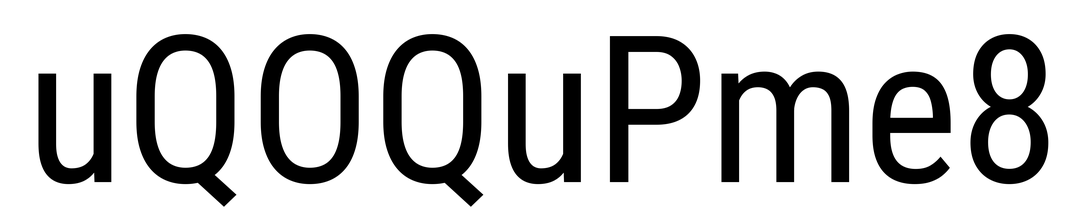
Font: Roboto_Condensed_Regular